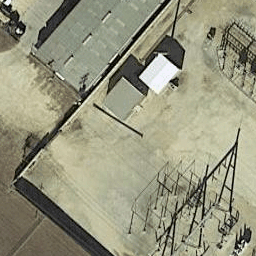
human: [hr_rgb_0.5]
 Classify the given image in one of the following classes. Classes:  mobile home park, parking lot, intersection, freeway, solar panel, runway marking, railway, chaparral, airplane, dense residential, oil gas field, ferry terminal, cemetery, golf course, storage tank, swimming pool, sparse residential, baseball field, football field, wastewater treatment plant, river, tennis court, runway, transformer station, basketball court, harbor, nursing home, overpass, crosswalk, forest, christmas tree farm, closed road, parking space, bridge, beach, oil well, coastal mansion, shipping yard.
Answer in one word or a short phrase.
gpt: transformer station